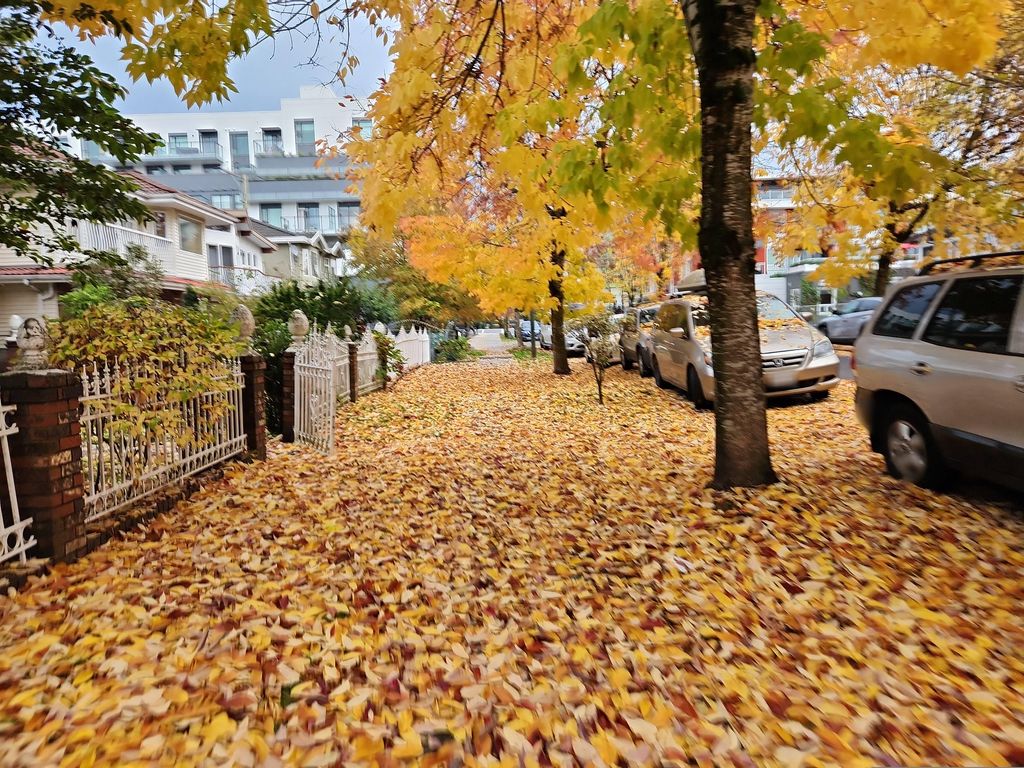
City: vancouver